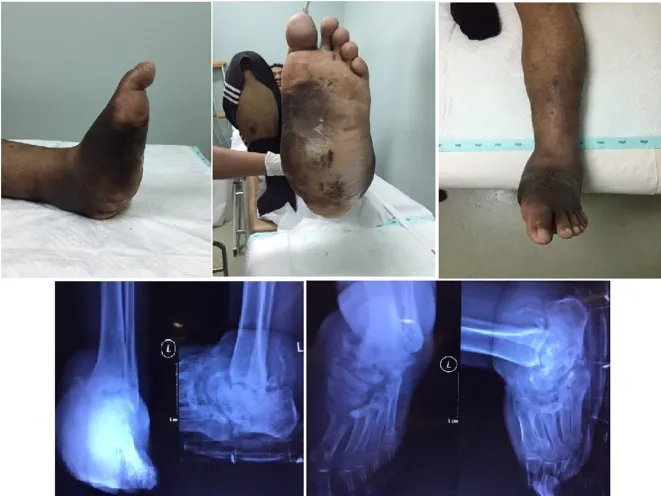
Physical examination and radiography of second case. Physical examintions.
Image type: radiology (x_ray)